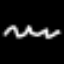
Label: squiggle